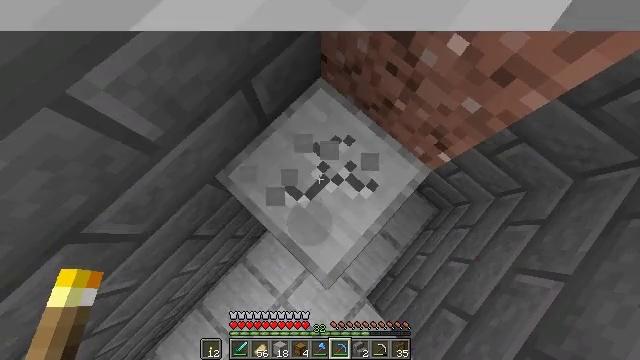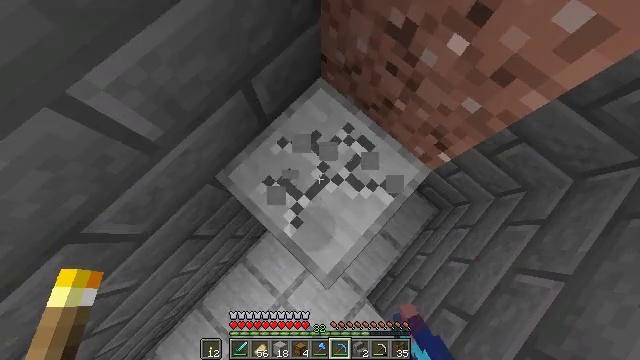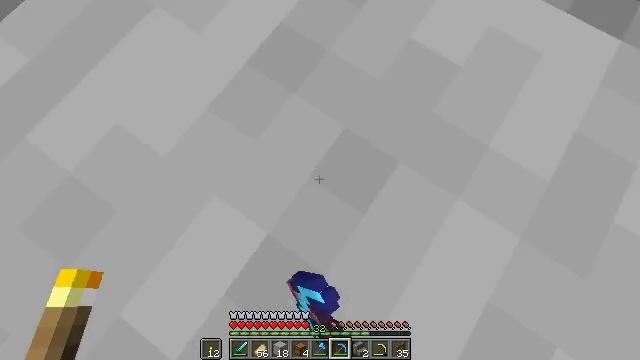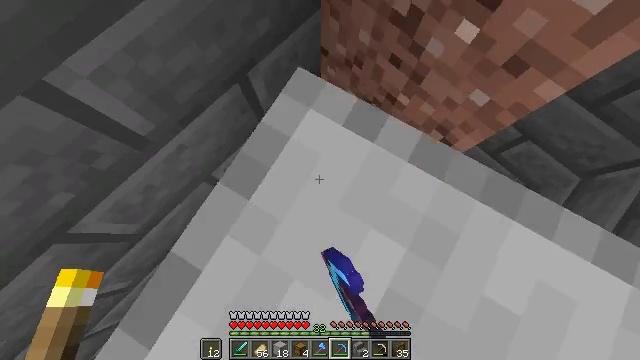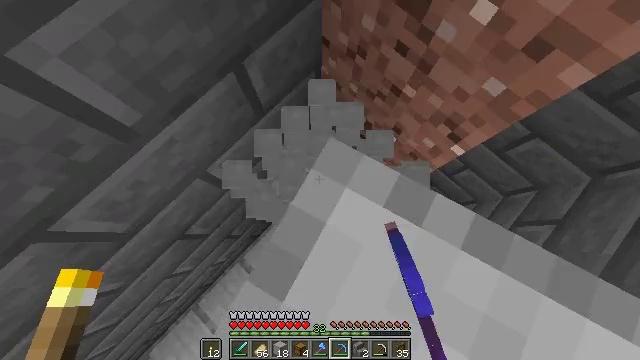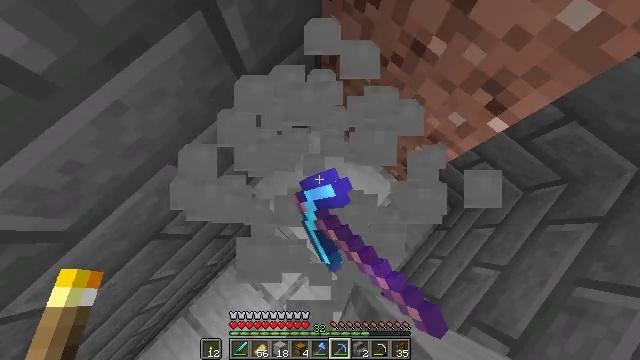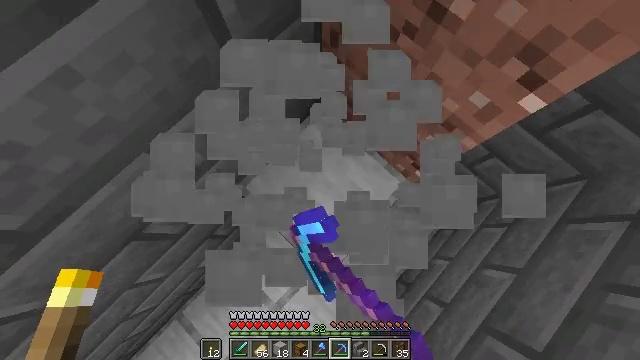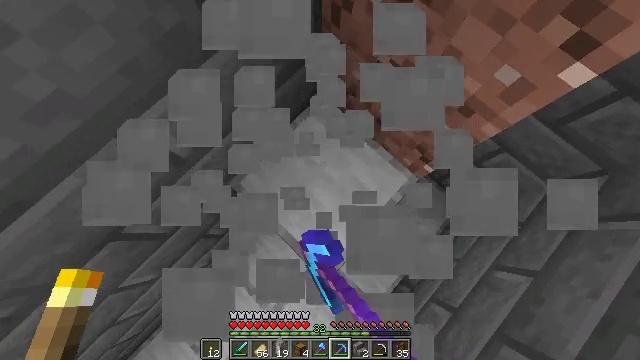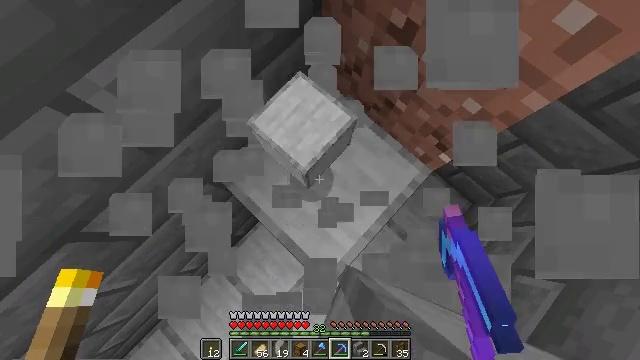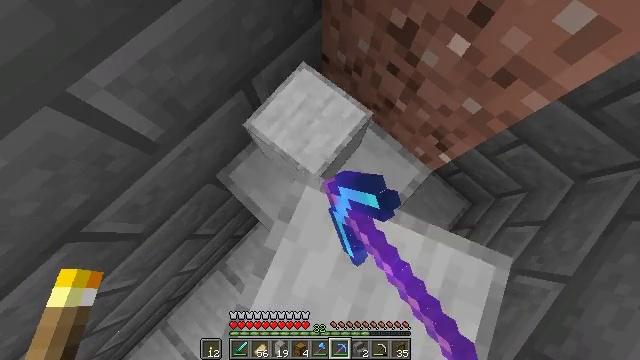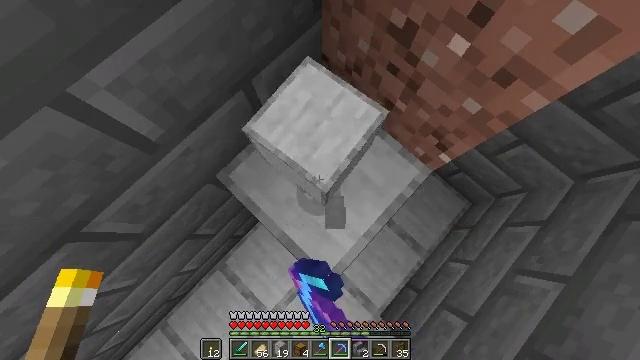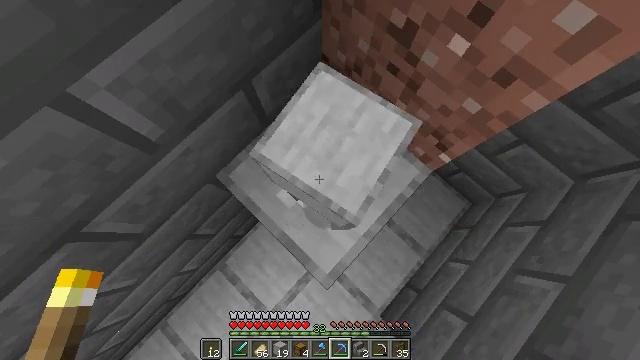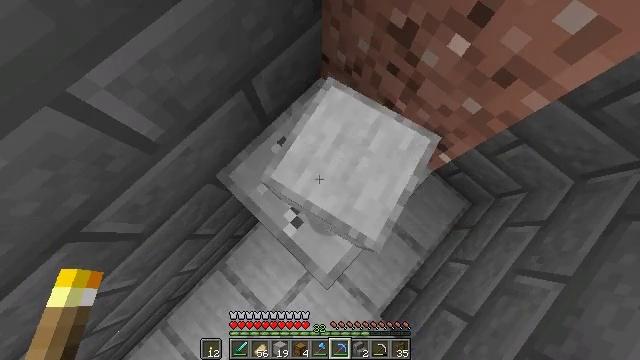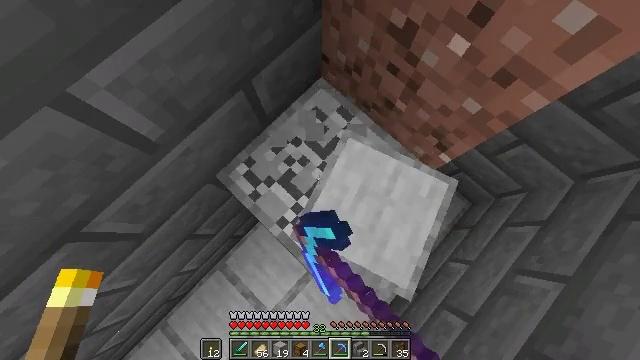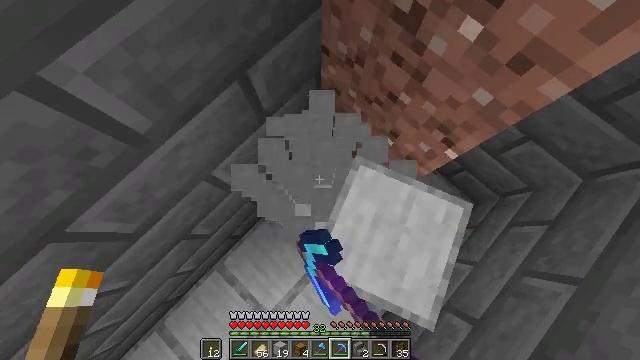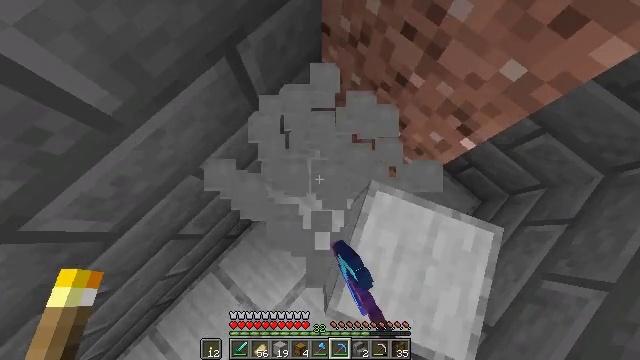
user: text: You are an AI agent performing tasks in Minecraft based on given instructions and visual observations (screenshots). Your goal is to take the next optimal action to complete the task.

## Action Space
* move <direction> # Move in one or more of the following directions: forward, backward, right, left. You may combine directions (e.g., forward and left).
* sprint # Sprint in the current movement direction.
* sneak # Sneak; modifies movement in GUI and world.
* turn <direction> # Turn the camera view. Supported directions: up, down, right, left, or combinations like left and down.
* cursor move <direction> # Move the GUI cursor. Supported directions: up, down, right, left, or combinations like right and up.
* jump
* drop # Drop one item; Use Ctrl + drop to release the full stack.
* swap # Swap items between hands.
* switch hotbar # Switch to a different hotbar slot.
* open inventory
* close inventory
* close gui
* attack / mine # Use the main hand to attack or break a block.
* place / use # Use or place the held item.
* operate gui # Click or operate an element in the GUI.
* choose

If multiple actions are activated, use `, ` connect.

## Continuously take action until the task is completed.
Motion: motion action
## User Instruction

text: Break the smooth stone to collect it.
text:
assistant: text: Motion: attack / mine
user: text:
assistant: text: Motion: attack / mine
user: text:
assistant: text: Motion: attack / mine
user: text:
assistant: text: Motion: attack / mine
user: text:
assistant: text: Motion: attack / mine
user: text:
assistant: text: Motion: attack / mine
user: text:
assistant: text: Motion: attack / mine
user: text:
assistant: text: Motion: attack / mine
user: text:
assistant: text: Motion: attack / mine
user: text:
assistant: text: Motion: attack / mine
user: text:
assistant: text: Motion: attack / mine
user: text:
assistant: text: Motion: attack / mine
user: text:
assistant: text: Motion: attack / mine
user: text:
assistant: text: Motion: attack / mine
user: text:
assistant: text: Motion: attack / mine
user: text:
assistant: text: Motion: attack / mine
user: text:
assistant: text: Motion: attack / mine
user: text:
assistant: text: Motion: attack / mine
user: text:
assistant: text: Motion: attack / mine
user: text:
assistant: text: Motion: attack / mine
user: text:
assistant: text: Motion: attack / mine
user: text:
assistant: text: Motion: attack / mine
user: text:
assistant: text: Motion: attack / mine
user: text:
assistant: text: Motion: attack / mine
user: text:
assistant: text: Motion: attack / mine
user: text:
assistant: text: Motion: attack / mine
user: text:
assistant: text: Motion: attack / mine
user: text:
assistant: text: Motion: attack / mine
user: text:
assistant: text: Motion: attack / mine
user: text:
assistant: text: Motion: attack / mine